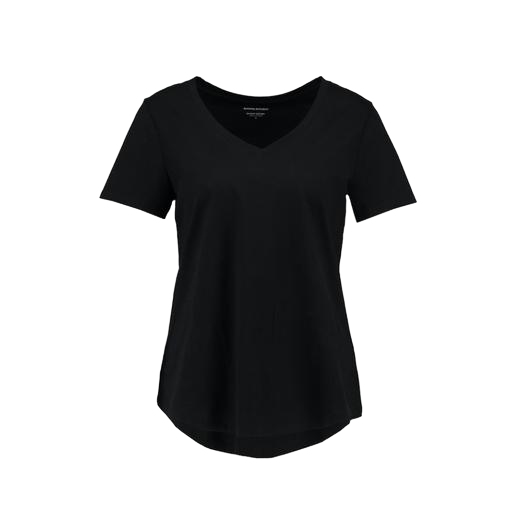
black v-neck t-shirt only macy, black pima v-neck tee, black v-neck sleep tee, white background